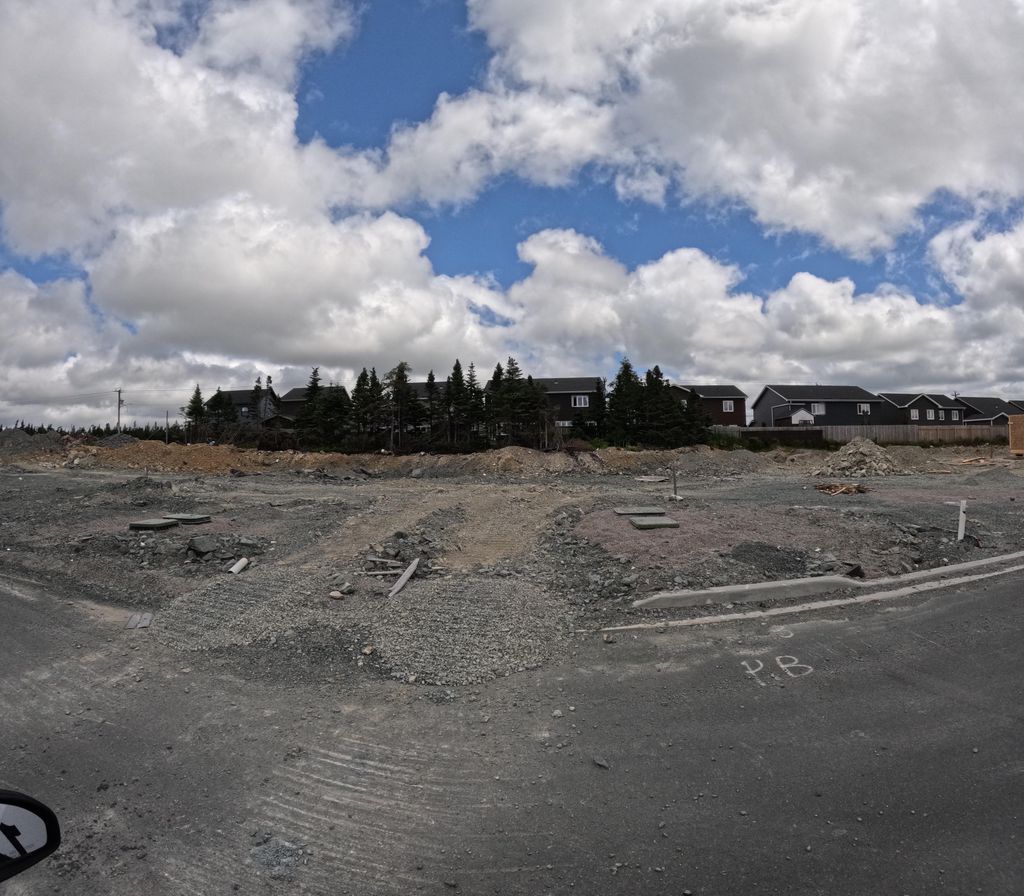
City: st_johns